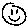
Label: smiley face